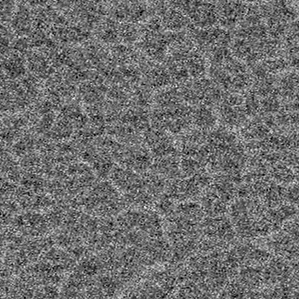
Label: frost